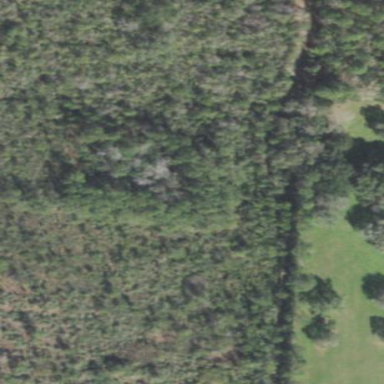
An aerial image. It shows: Mixed woodland area with various types of leaves.